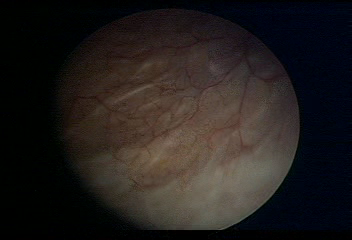
Modality: WLC
Class: Normal mucosa
Bladder cancer association: No